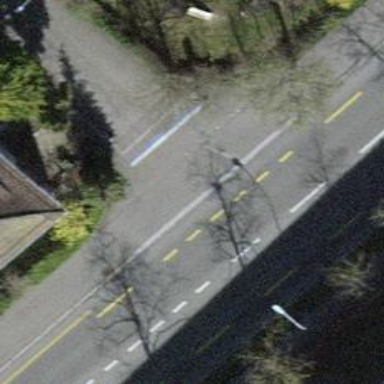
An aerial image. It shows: Asphalt road in residential area.